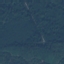
Land use / land cover: Forest